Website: lowes
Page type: billing-address
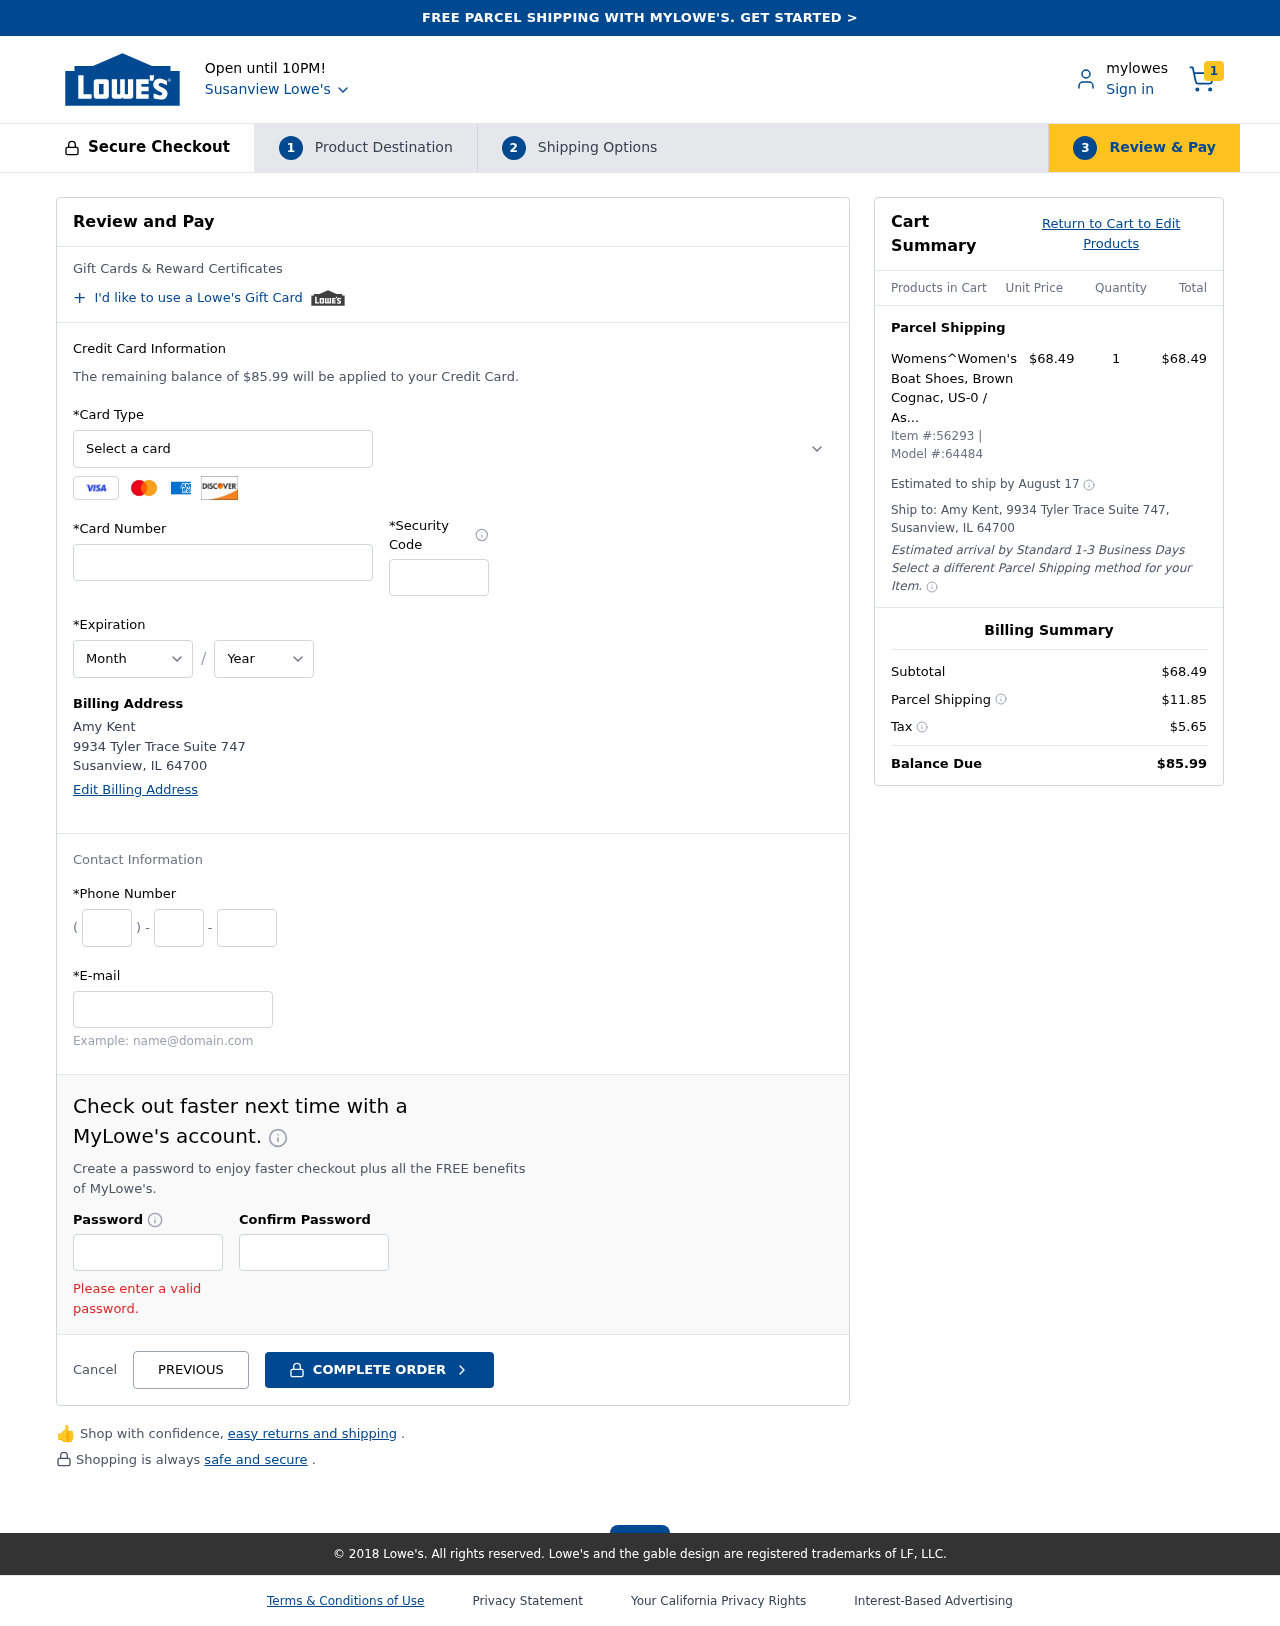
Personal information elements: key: PII_CARD_CVV
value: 587
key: PII_CARD_EXPIRY_MONTH
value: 04
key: PII_CARD_EXPIRY_YEAR
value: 26
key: PII_CARD_NUMBER
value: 4729 5936 7258 3495
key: PII_CARD_TYPE
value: Visa
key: PII_CITY
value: Susanview
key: PII_CITY_STATE_ZIP
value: Susanview, IL 64700
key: PII_EMAIL
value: amy.kent@gmail.com
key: PII_FULLNAME
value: Amy Kent
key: PII_PHONE_AREA
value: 499
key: PII_PHONE_PREFIX
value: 346
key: PII_PHONE_SUFFIX
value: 1978
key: PII_STREET
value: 9934 Tyler Trace Suite 747
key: PII_FULLNAME2
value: Amy Kent
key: PII_STATE_ABBR
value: IL
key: PII_POSTCODE
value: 64700
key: PII_POSTCODE_FULL
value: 64700
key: PII_CITY_STATE
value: Susanview, IL
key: PII_POSTCODE_NUMERIC
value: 64700
Product elements: key: PRODUCT1_NAME
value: Womens^Women's Boat Shoes, Brown Cognac, US-0 / Asia Size s
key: PRODUCT1_PRICE
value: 68.49
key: PRODUCT1_QUANTITY
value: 1
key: PRODUCT_ITEM_NUMBER
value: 56293
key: PRODUCT_MODEL_NUMBER
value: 64484
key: PRODUCT1_LINE_TOTAL
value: $68.49
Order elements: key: ORDER_NUM_ITEMS
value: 1
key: ORDER_TOTAL
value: $85.99
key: ORDER_SHIPPING_DATE
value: August 17
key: ORDER_SUBTOTAL
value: $68.49
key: ORDER_SHIPPING_COST
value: $11.85
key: ORDER_TAX
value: $5.65